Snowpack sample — Buffalo Mountain, Silverthorne, Colorado, USA (2/22/26, 2:02 PM MST)
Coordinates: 39.622, -106.113
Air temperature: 33 °F
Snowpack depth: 63 cm
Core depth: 10 cm
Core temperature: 30.2 °F
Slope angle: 11°, slope face: 116°
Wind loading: low
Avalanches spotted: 0
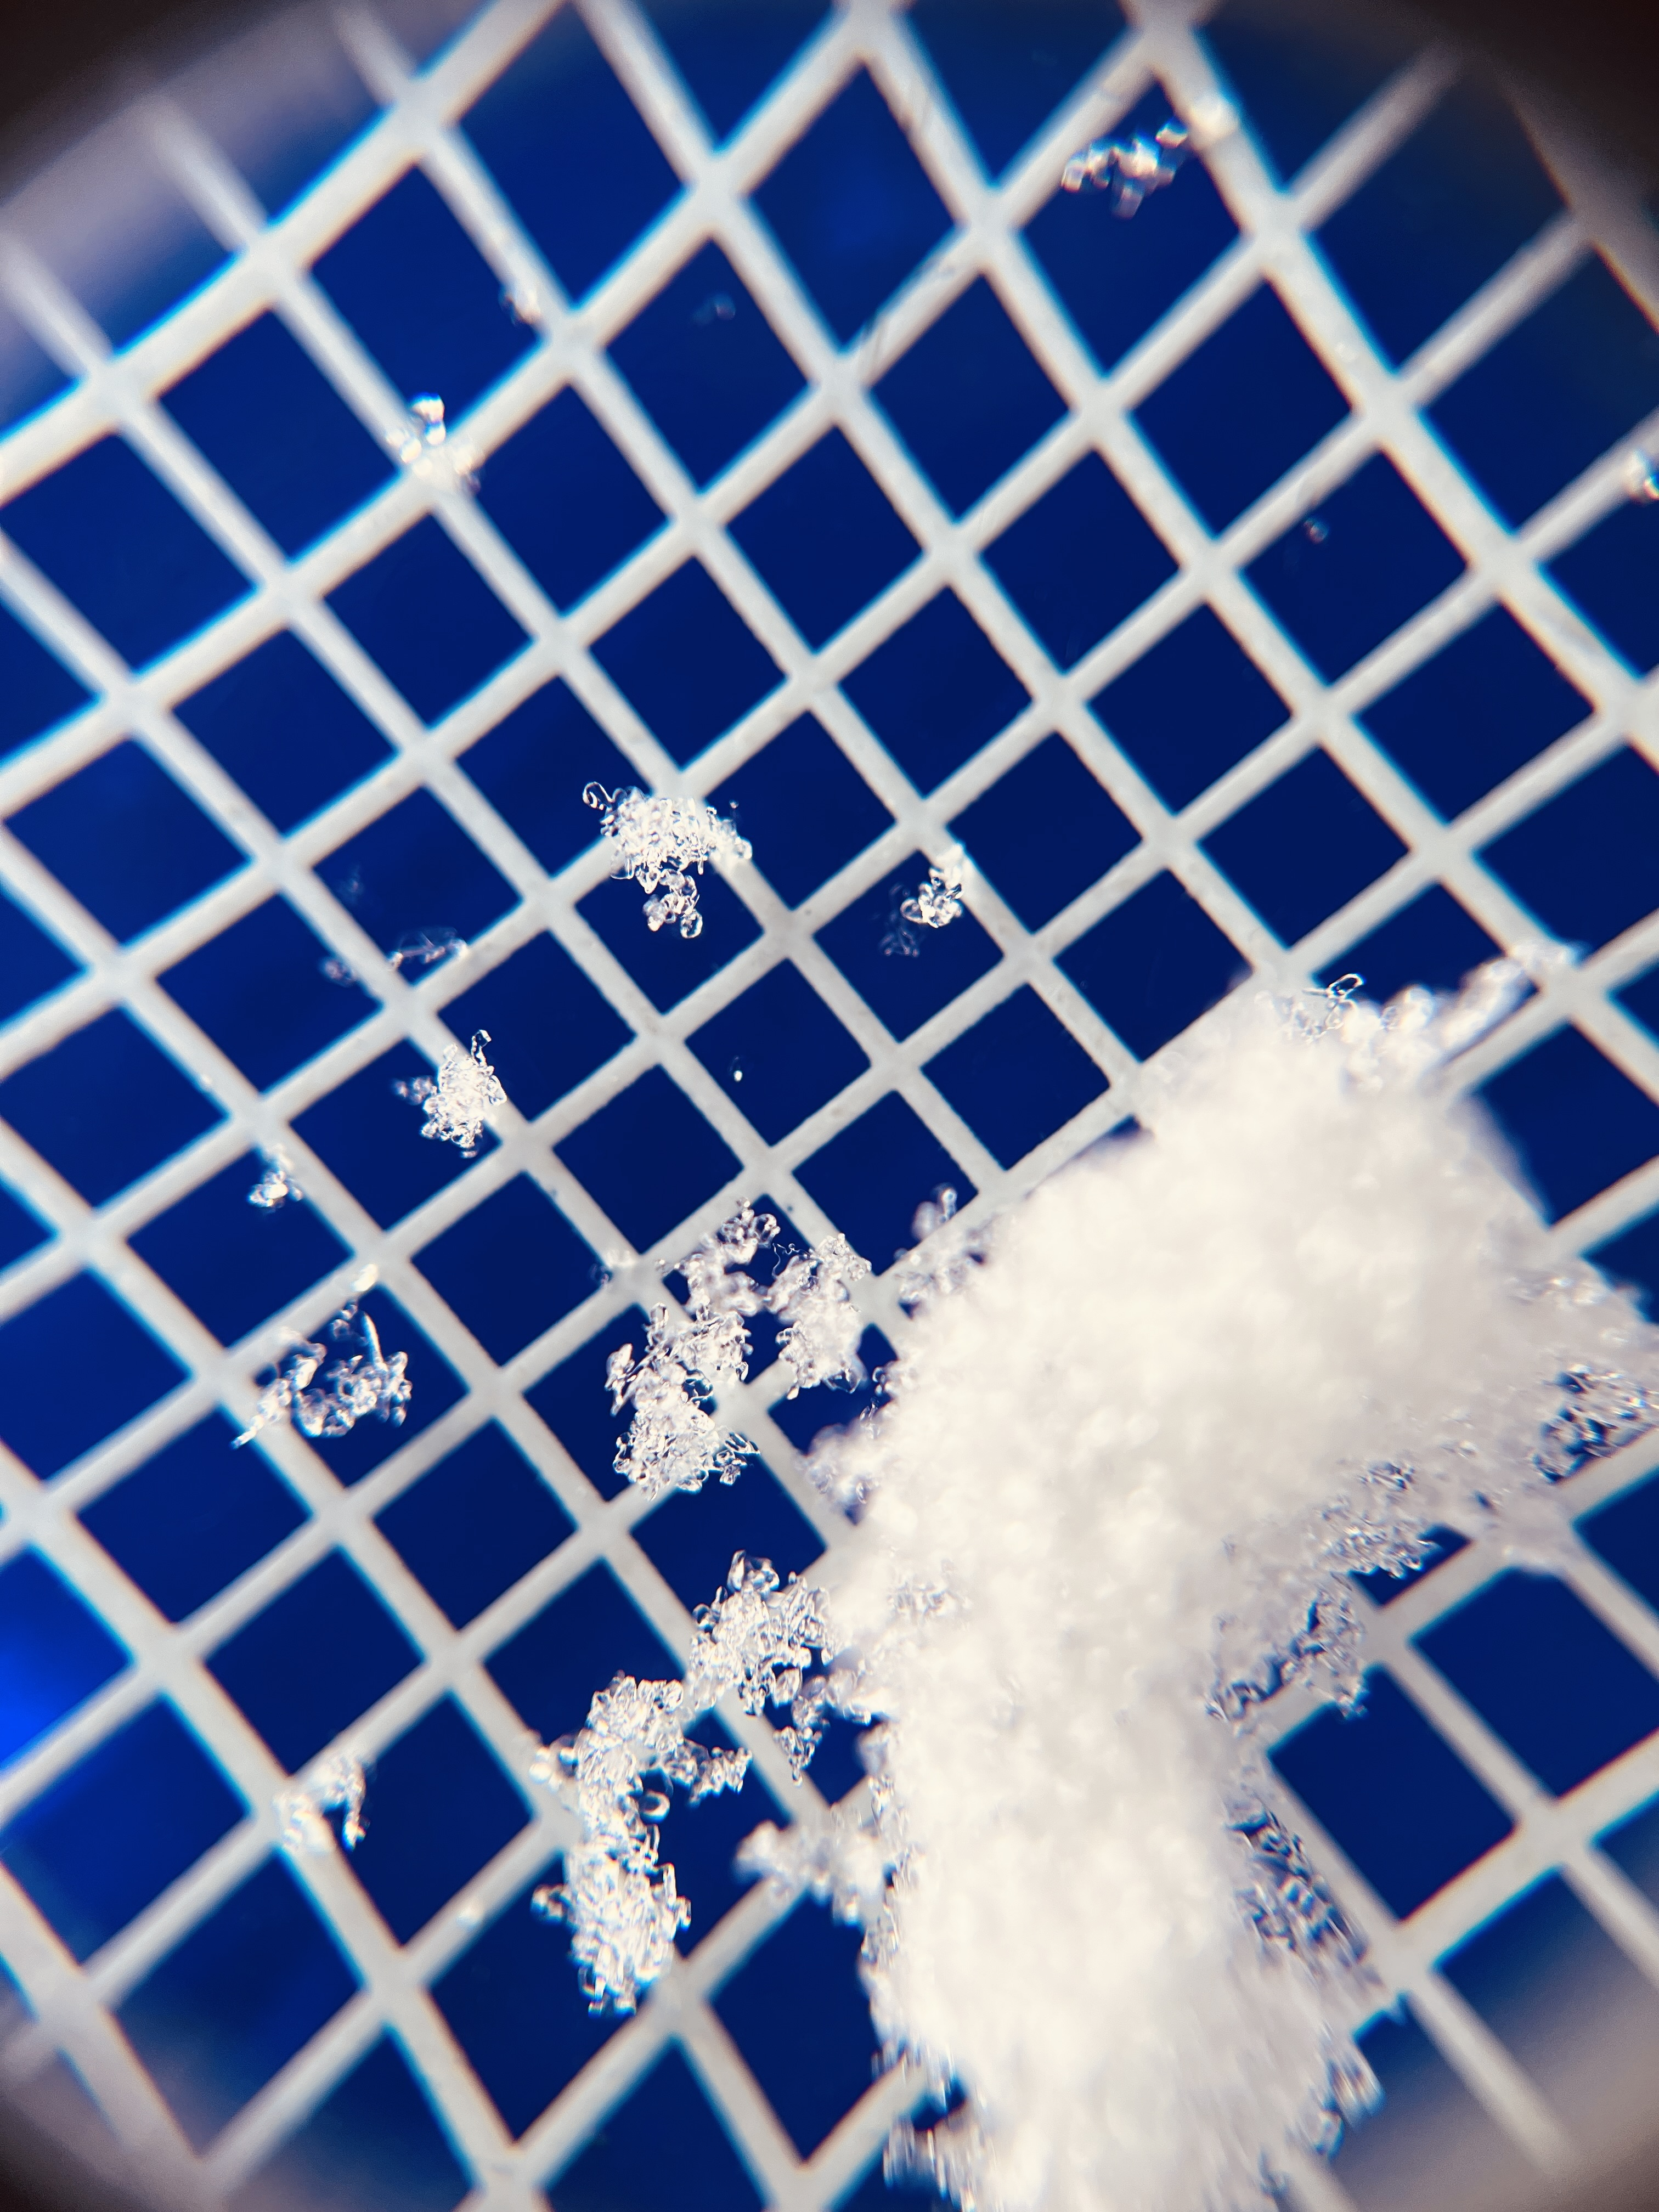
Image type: magnified_profile
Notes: In a firebreak similar to site 1, minimal wind loading with no spotted avalanches (not many faces in view though)